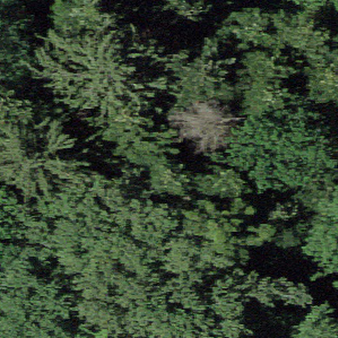
Label: other